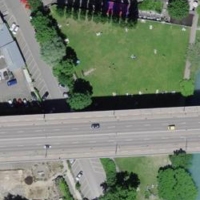
EUNIS habitat code: 53
Species observed at this site:
Sinapis alba
Symphoricarpos albus
Calopteryx splendens